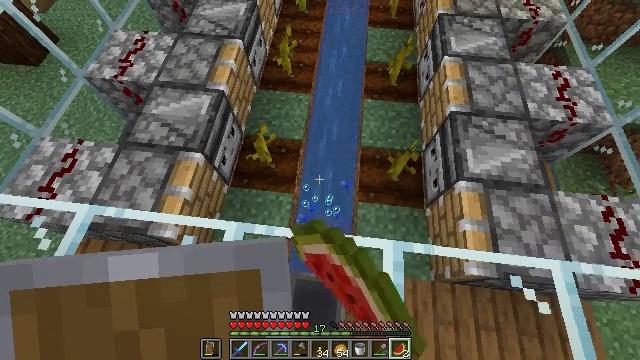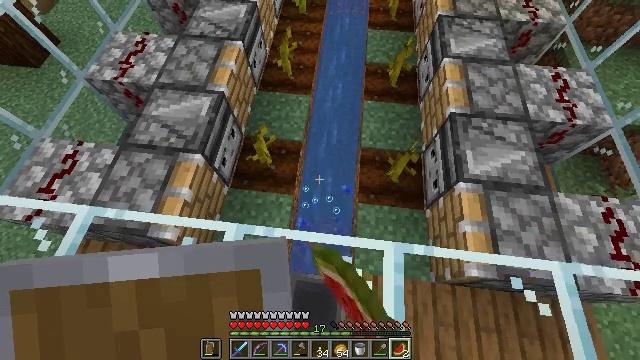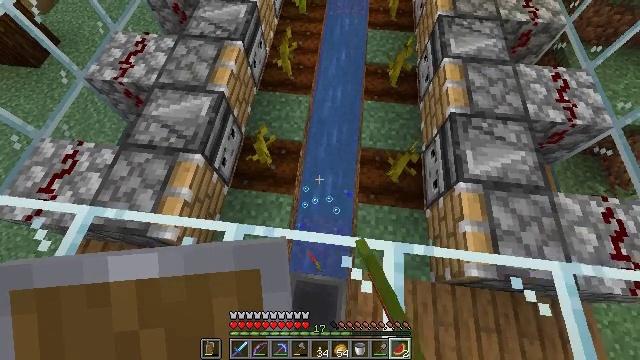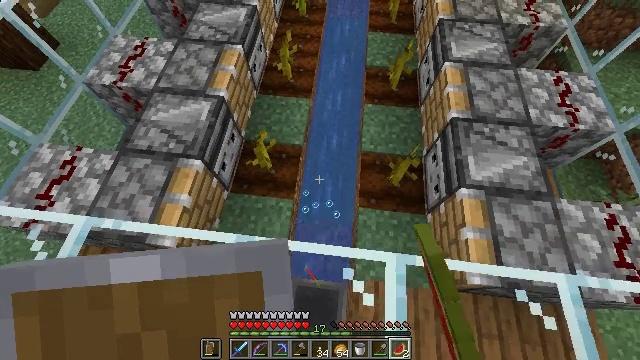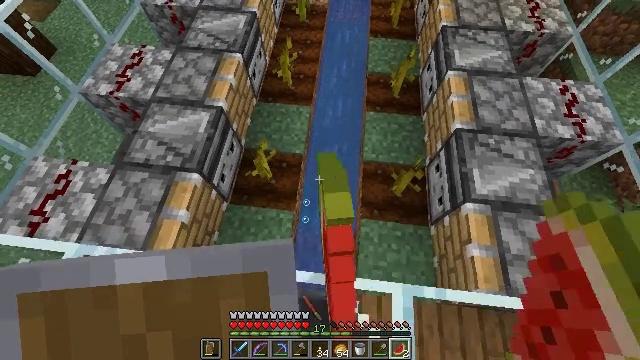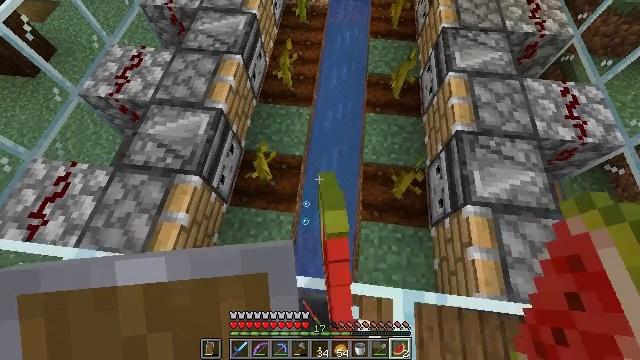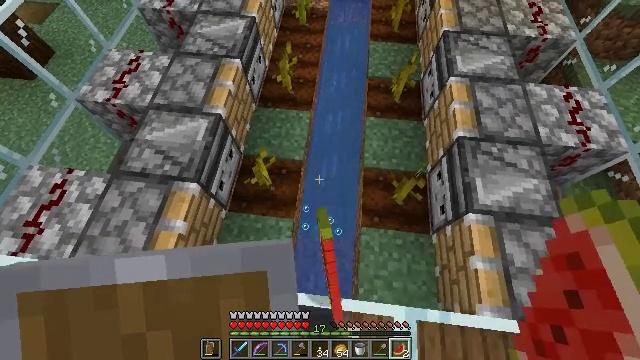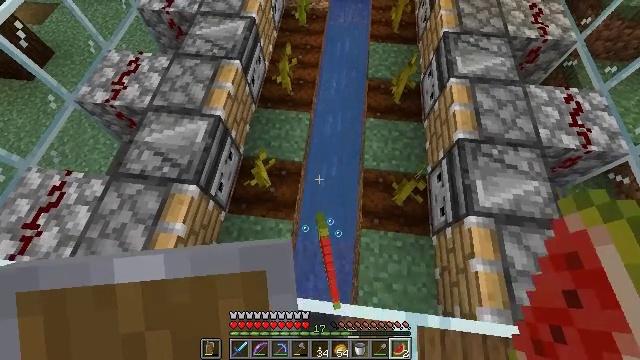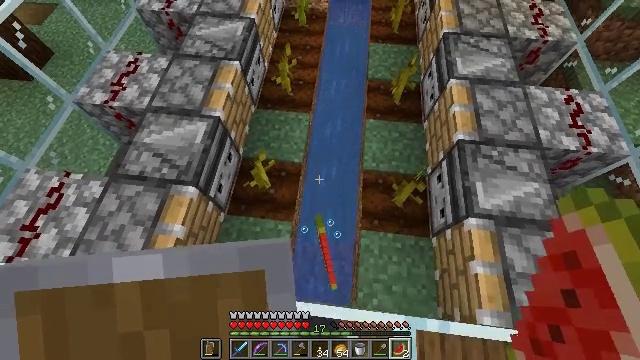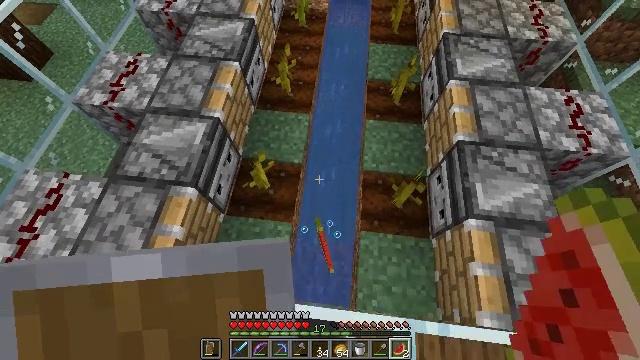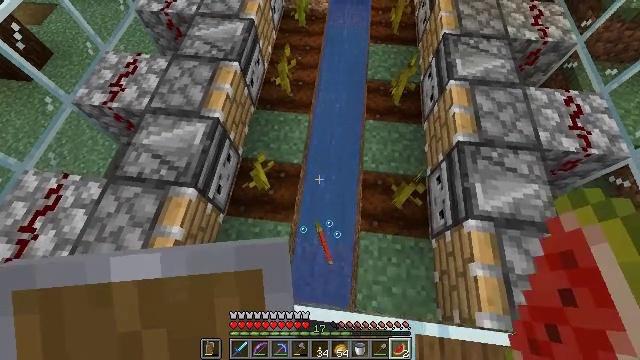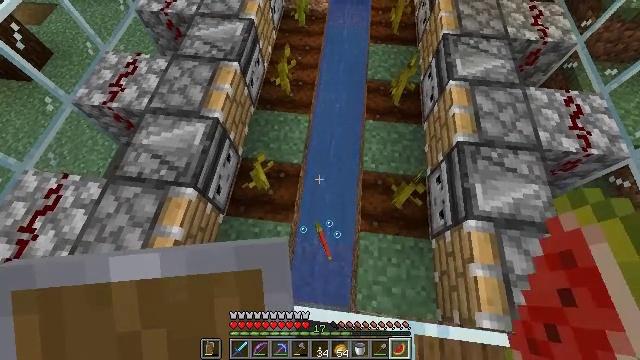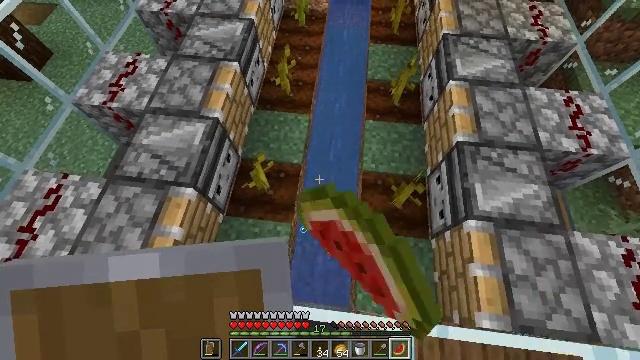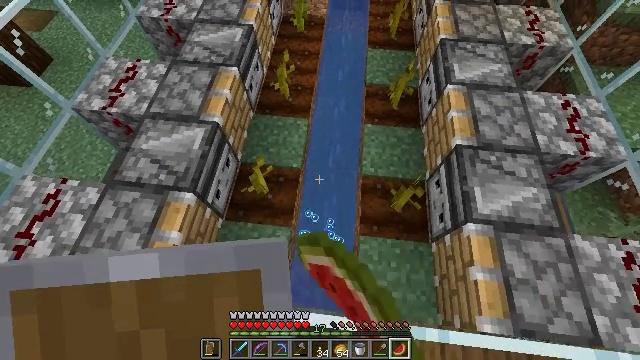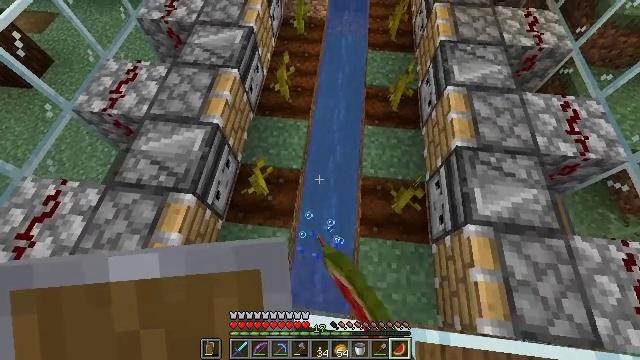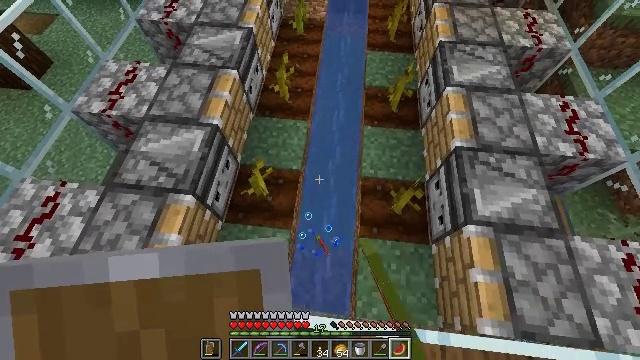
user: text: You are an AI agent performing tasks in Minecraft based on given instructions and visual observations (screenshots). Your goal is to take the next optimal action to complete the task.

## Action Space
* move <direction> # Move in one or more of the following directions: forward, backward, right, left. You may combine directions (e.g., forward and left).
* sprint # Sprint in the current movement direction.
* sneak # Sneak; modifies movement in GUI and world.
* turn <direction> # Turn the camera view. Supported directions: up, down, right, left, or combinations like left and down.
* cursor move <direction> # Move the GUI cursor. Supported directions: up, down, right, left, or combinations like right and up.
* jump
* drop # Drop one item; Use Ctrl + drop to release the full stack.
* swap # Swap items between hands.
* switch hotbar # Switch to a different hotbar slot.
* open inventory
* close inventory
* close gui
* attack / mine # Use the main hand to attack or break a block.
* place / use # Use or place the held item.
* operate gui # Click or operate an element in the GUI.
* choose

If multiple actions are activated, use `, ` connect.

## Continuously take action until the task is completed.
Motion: motion action
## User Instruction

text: Remove a melon slice from the inventory.
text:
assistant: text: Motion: no_op
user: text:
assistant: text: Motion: no_op
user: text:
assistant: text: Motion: move forward
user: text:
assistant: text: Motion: move forward
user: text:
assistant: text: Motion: no_op
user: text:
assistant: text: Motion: no_op
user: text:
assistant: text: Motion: no_op
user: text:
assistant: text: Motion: no_op
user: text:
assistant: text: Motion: no_op
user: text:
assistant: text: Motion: no_op
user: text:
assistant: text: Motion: drop
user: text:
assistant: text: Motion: drop
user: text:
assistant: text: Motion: drop
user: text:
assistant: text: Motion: drop
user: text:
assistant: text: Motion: drop
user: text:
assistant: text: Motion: drop
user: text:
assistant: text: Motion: drop
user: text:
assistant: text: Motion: drop
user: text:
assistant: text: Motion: drop
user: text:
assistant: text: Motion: drop
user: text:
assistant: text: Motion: drop
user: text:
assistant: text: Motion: drop
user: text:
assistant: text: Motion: no_op
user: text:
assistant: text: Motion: turn up
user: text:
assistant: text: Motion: turn right and up
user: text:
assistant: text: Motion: turn up
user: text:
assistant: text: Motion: turn up
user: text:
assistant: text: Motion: no_op
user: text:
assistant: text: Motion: no_op
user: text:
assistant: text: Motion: no_op